Question: I have entered required config into my 'pom.xml' to develop with 'ActiveJdbc', which includes one dependency and one plugin.
Dependency went ok, while plugin caused error message from Eclipse:
'''
Plugin execution not covered by lifecycle configuration
'''

I am new to plugins, and understand neither the error message nor the provided quick fixes.
What do they mean?
If I wrap '<plugins>' section into '<pluginManagement>' tag, error disappears. But at the same time, instrumentation does not execute anymore.
Is it possible to both remove an error message and leave instrumentation performed in Eclipse?
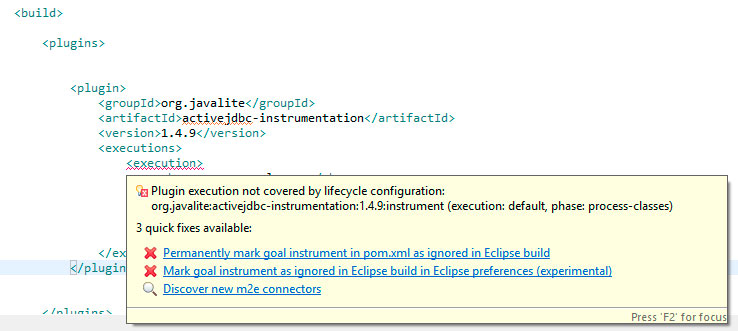
Answer: This is an error raised by the new M2E plugin (starting with version 1.0) when it encounters a plugin that has no information, which explicitly tells M2E how to handle the plugin executions. Personally, I have no problem sticking to the old m2eclipse (version 0.12) most of the time as long as it builds everything fine.
Still, to remove this error, you may try adding the following lifecycle mapping metadata for the 'activejdbc-instrumentation' plugin to execute its goal:
'''
...
<pluginManagement>
<plugins>
<plugin>
<groupId>org.eclipse.m2e</groupId>
<artifactId>lifecycle-mapping</artifactId>
<version>1.0.0</version>
<configuration>
<lifecycleMappingMetadata>
<pluginExecutions>
<pluginExecution>
<pluginExecutionFilter>
<groupId>org.javalite</groupId>
<artifactId>activejdbc-instrumentation</artifactId>
<versionRange>[1.4.9,)</versionRange>
<goals>
<goal>instrument</goal>
</goals>
</pluginExecutionFilter>
<action>
<execute />
</action>
</pluginExecution>
</pluginExecutions>
</lifecycleMappingMetadata>
</configuration>
</plugin>
</plugins>
</pluginManagement>
<plugins>
<plugin>
<groupId>org.javalite</groupId>
...
'''
See <URL> for more information about this error.